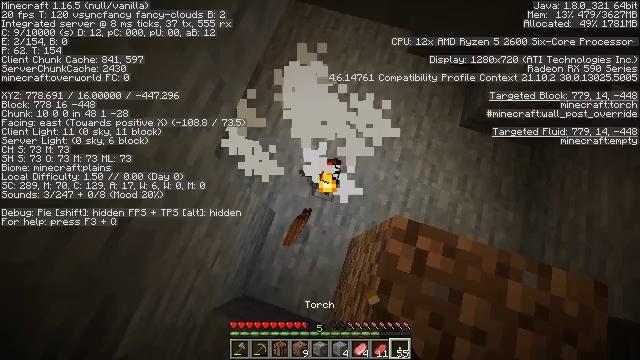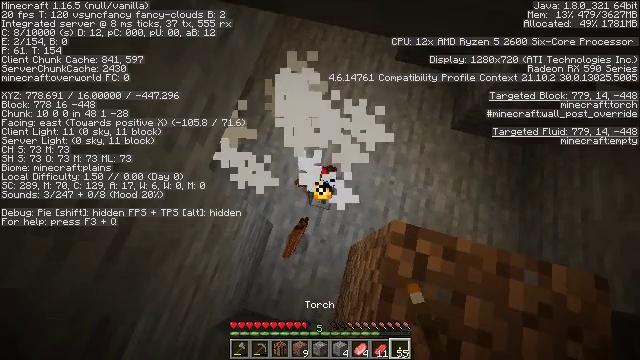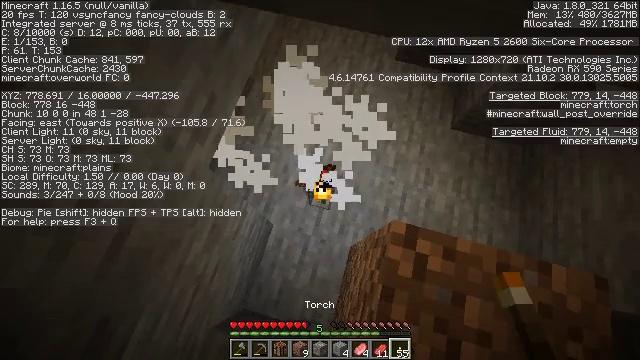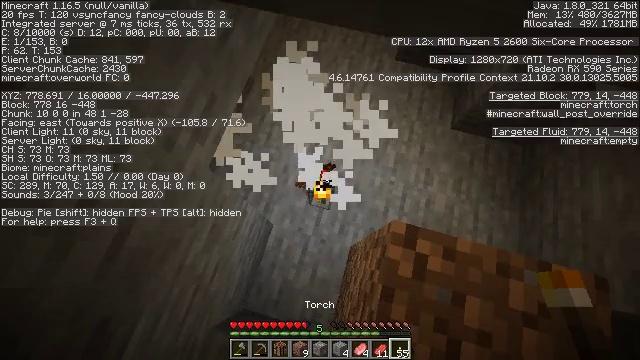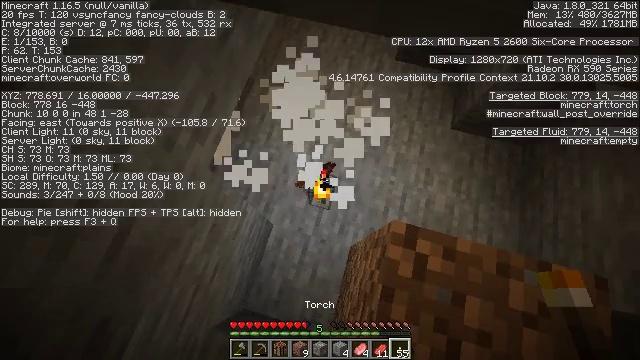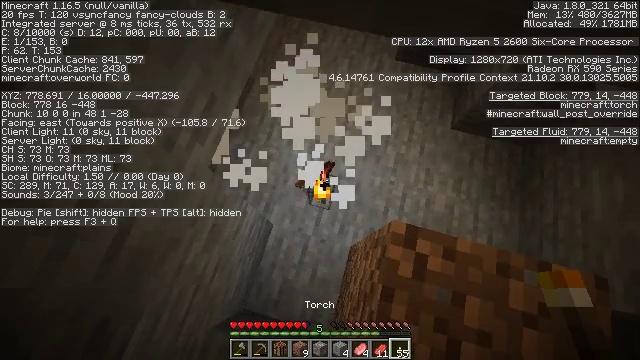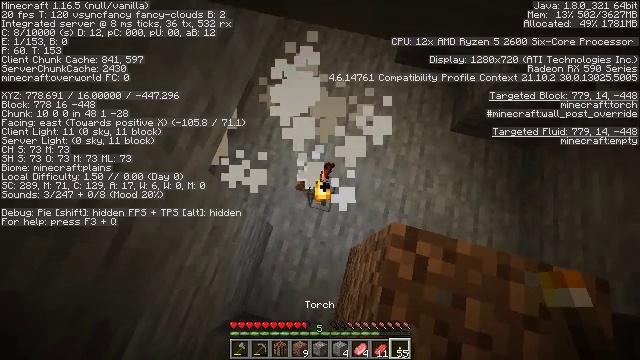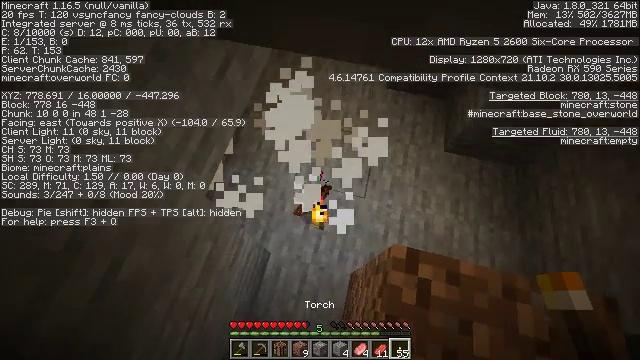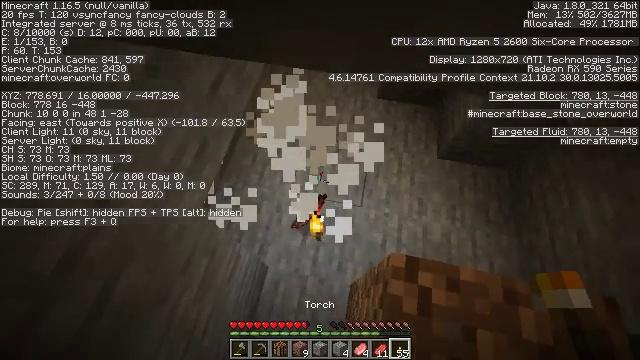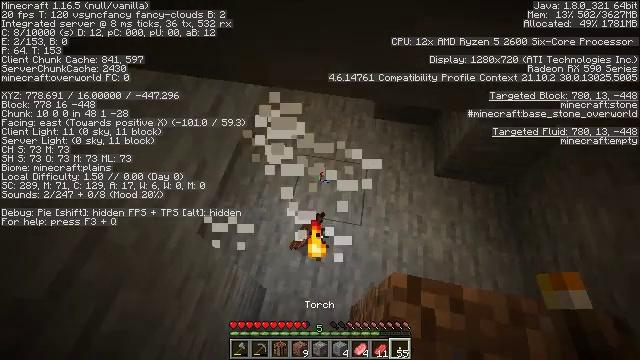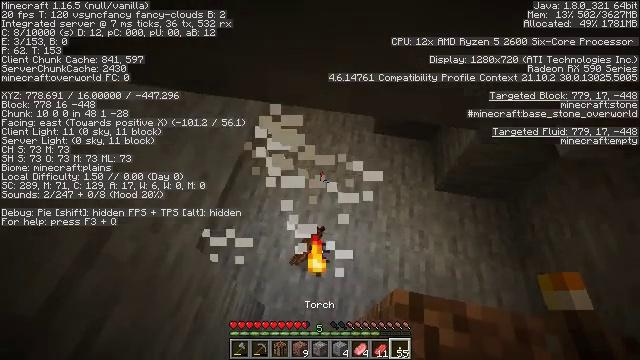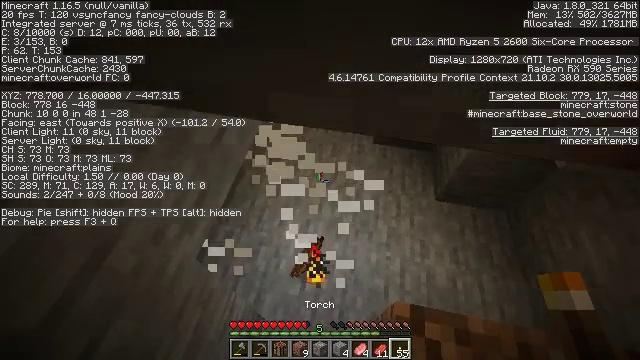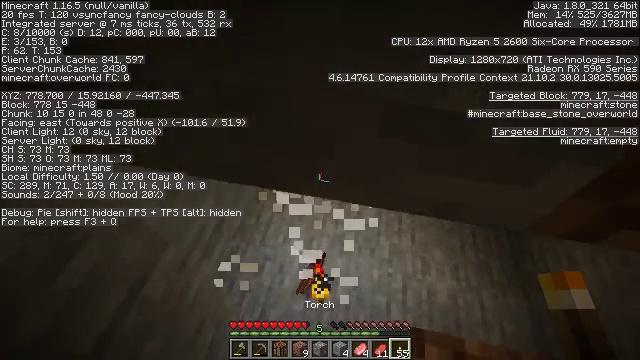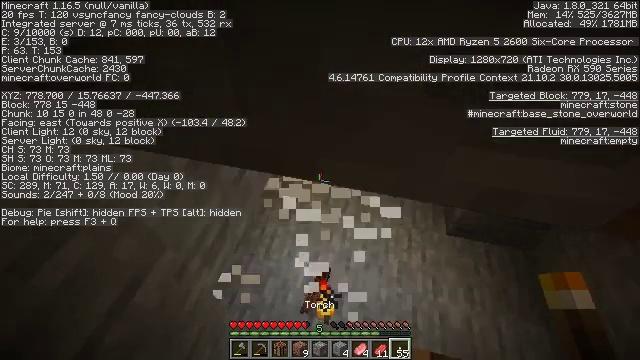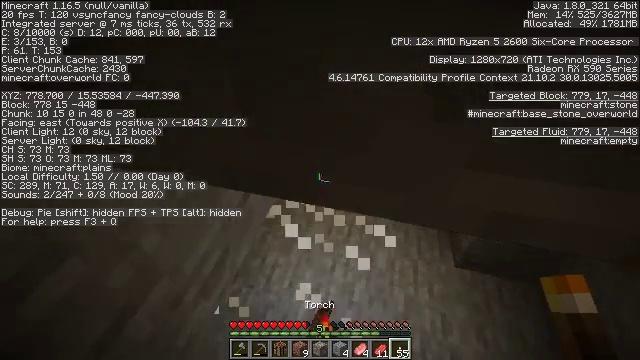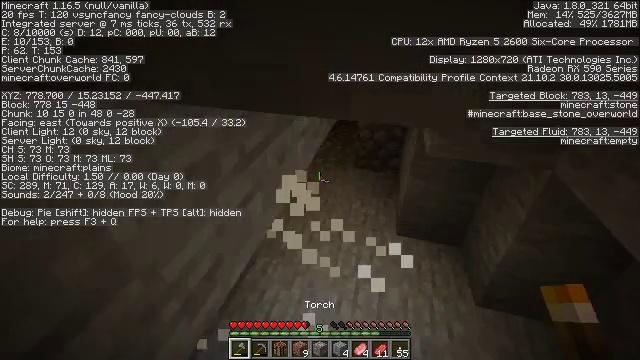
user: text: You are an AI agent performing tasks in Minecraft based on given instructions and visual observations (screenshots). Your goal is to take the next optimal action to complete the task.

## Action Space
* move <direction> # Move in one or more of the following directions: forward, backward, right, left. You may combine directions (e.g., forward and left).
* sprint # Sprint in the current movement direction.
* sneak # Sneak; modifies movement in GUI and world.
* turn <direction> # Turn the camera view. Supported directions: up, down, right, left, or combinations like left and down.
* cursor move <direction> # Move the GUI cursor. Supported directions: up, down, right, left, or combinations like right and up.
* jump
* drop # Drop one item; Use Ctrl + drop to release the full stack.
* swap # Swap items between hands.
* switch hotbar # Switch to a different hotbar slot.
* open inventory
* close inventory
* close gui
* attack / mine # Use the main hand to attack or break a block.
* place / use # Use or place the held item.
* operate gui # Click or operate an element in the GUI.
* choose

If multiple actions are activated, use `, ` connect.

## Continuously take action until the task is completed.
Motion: motion action
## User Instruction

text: Attack the spawner to disable it.
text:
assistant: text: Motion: sneak, turn right and up
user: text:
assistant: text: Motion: sneak
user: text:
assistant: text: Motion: sneak
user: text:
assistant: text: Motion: sneak
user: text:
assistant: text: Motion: sneak
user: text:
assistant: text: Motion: sneak
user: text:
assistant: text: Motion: sneak, turn right and up
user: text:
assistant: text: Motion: sneak, turn right and up
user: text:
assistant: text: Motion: sneak, turn up
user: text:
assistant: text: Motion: turn up
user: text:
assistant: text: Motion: move forward, turn up
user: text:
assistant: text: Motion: move forward, turn up
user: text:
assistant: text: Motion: move forward, turn left and up
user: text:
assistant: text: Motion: move forward, turn up
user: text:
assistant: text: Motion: move forward, turn left and up, switch to hotbar 1
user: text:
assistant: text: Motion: move forward, turn left and up, switch to hotbar 1
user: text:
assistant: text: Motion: move forward, switch to hotbar 1
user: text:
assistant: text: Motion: move forward
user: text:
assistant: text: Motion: no_op
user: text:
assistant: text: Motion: turn up
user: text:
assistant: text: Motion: turn left and up
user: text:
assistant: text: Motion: turn left and up
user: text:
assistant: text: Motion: turn left and up
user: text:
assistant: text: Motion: move right, turn up
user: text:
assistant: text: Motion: move right
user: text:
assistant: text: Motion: move forward and move right
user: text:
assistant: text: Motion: move forward and move right
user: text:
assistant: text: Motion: move forward and move right
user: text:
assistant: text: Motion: move forward and move right
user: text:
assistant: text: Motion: move forward and move right